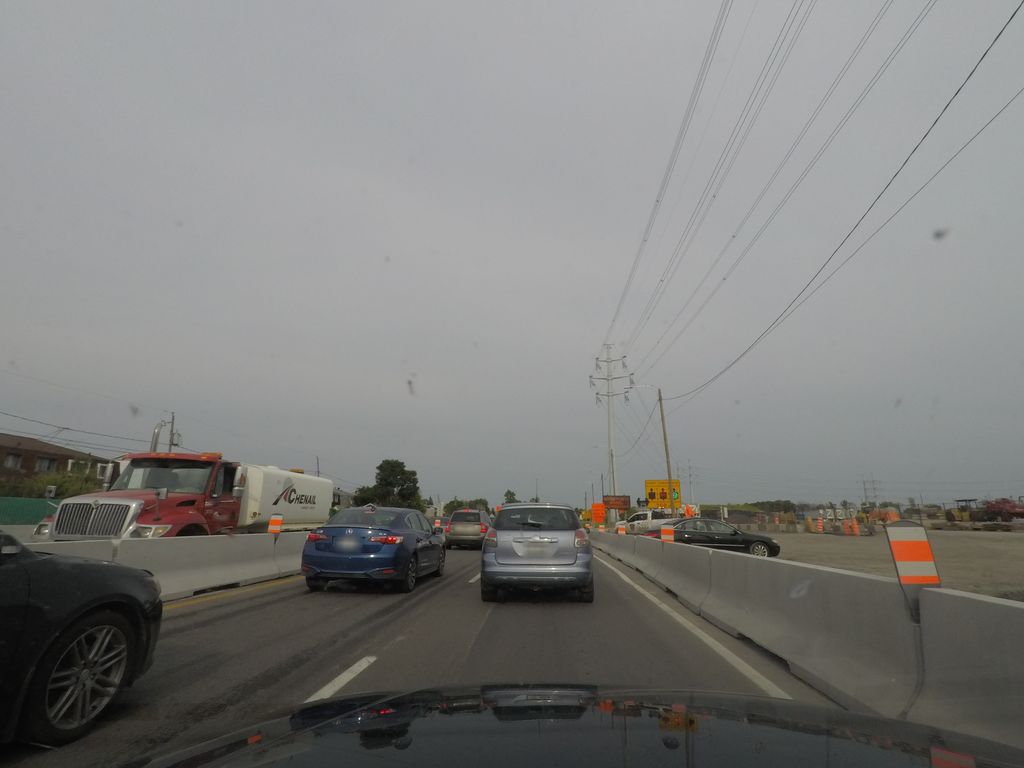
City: montreal